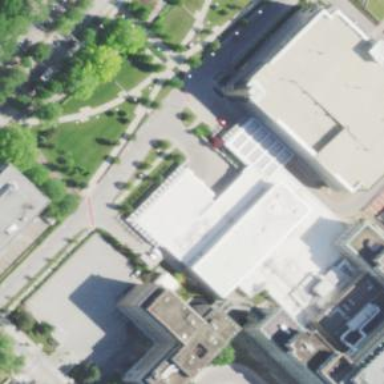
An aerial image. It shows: Hospital building.